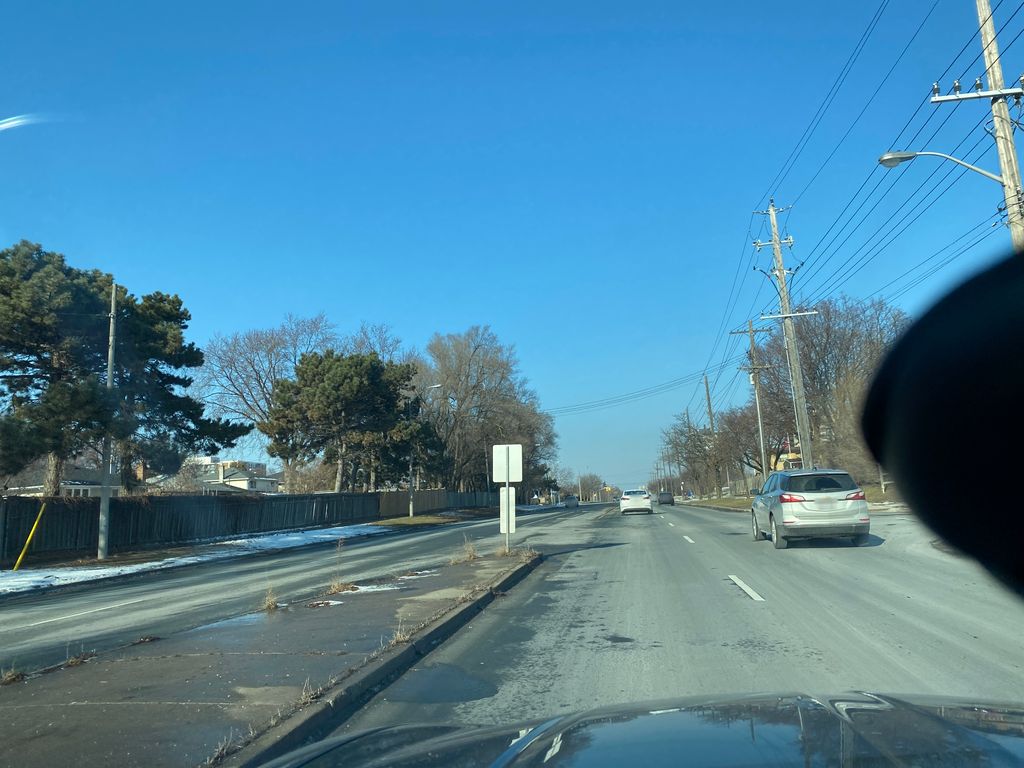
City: toronto